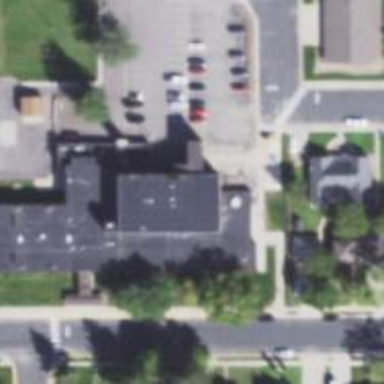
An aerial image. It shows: Asphalt driveway designated for school.